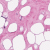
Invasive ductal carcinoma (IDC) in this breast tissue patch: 0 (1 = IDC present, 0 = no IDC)